Question: I though the first part of my css would make no padding in the body. This is enough content to explain my problem stackoverflow, please allow me to post my question now.
The CSS:
'''
*{
margin: 0px;
padding: 0px;
}
header, nav, section, aside, footer{display: block}
body{
border: solid red 2px;
}
nav{
border: solid black 2px;
}
'''
The HTML:
'''
<!DOCTYPE HTML>
<html>
<head>
<title>redditClone</title>
<meta charset="utf-8"/>
<link rel=stylesheet href=redditClone.css></link>
</head>
<body>
<nav>my subreddits - dashboard - front - all - random - friends</nav>
<header>
<h1>Reddit</h1>
<nav>theRealAgorist preferences</nav>
</header>
<section></section>
<aside></aside>
<footer></footer>
</body>
</html>
'''
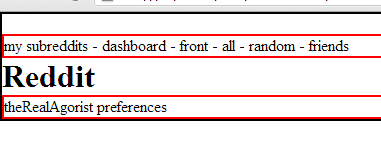
Answer: I don't see any padding in Chrome, FF or IE9, but...
try to change this:
'''
header nav section aside footer{display: block}
'''
to this:
'''
header, nav, section, aside, footer {display: block; padding: 0px; margin: 0px; }
'''
you must use commas to select many elements